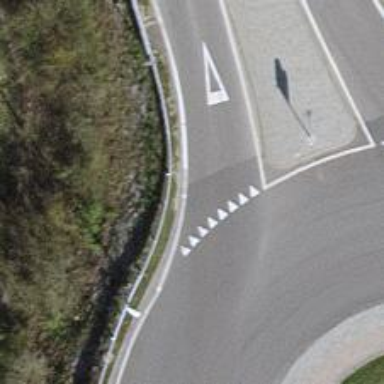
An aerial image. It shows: Road with "give way" sign.